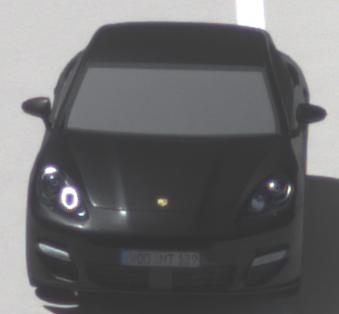
Make: Porsche
Model: Panamera
Detailed model: Panamera (970)
Model produced from: 2010/05
Model produced until: 2013/04
Doors: 5
Color: black
Road condition: dry road
Daytime: midday
Contrast: high contrast